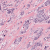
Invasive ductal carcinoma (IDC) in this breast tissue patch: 1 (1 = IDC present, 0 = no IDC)